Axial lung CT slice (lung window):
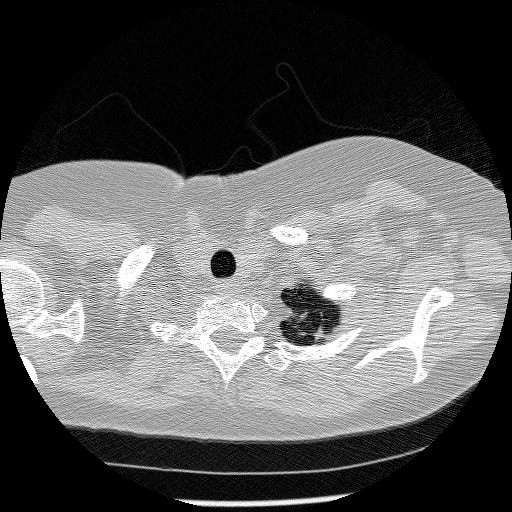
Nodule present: no